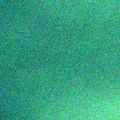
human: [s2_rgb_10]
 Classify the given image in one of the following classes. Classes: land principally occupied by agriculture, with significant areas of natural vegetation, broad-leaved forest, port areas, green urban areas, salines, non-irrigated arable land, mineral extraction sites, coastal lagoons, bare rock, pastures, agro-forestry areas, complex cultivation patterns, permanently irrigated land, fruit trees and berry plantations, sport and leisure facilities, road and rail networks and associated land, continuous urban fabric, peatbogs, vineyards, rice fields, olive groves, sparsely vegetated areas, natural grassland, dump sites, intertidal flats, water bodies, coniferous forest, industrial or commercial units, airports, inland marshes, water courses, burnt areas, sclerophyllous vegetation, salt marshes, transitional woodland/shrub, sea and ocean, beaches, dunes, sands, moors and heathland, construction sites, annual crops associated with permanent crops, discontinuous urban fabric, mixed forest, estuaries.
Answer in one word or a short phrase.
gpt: sea and ocean